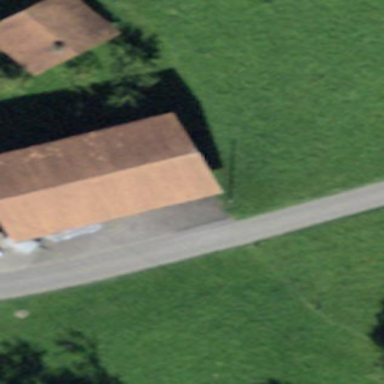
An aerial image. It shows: Shed building.